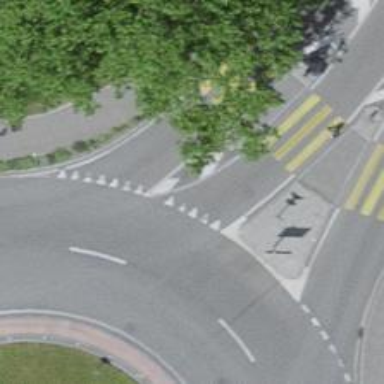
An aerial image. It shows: Kerb serving as barrier.